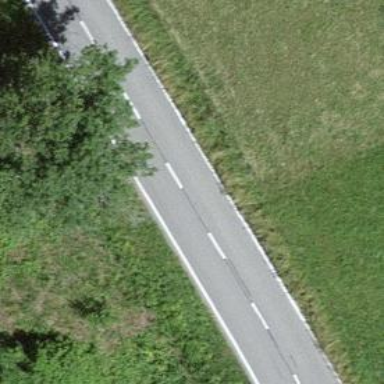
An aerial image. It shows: Secondary road.